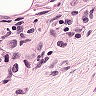
Metastatic tissue present: yes